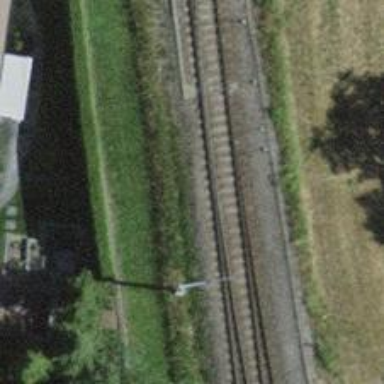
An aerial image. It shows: Railway switch.